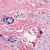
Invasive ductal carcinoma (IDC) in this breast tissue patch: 1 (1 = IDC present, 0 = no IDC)